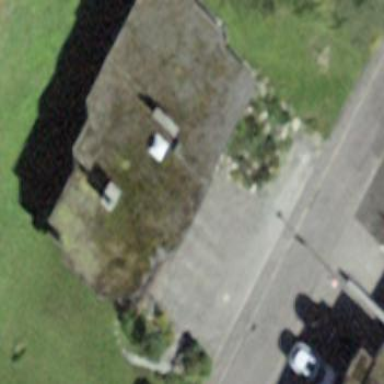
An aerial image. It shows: Flat-roofed building.